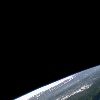
Label: space